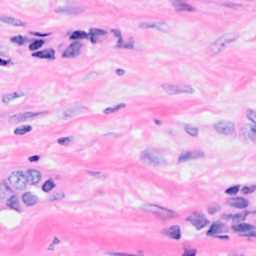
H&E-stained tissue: Breast